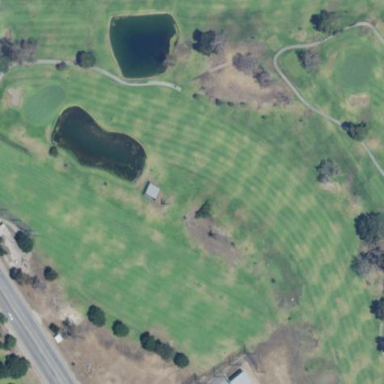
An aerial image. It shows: Grassy area designated as driving range for golf.